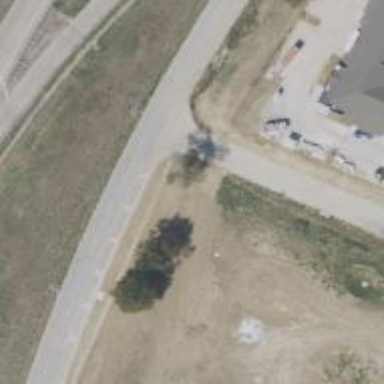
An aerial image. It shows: Secondary road with frontage road.